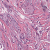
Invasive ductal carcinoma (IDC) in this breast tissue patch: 1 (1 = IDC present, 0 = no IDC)